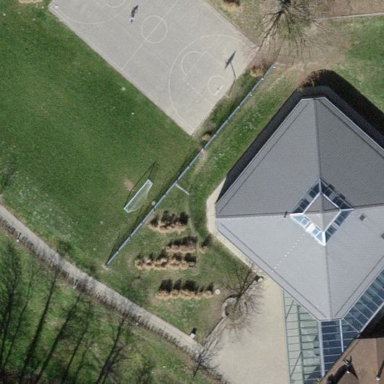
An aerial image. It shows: Basketball court on leisure land pitch.